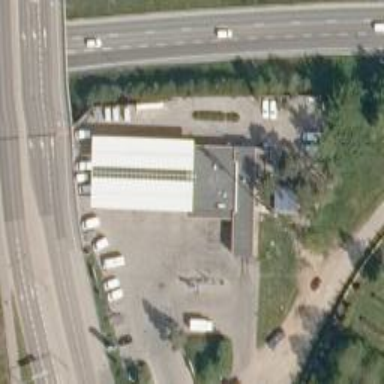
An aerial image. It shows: Convenience shop.